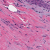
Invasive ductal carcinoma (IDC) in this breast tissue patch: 0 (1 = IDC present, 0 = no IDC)